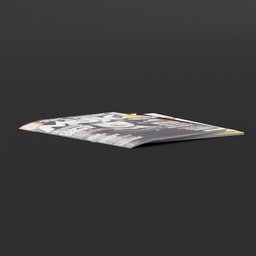
Label: tools